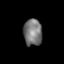
Tissue: lung
Cell type: Epithelial cells
Senescence score: 0.212
Nuclear area (px): 486
Mean DAPI intensity: 118.72